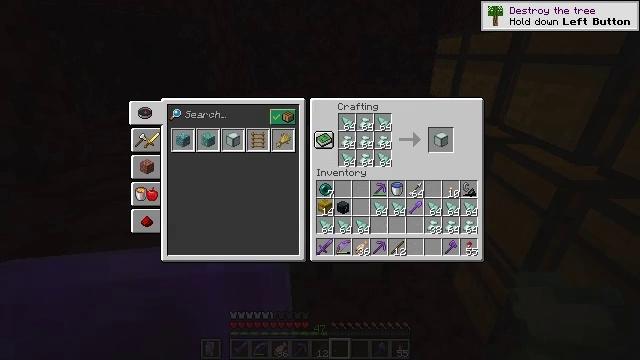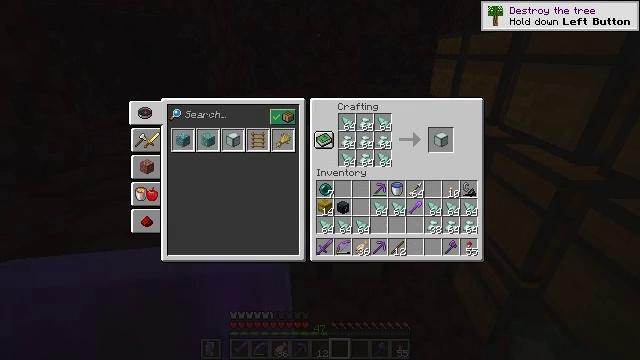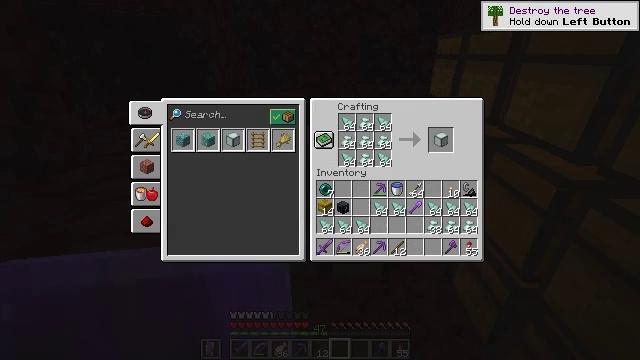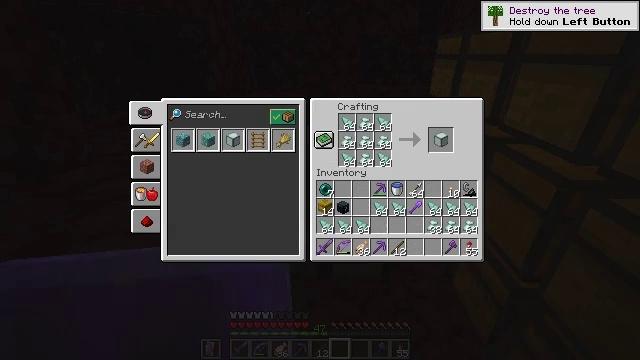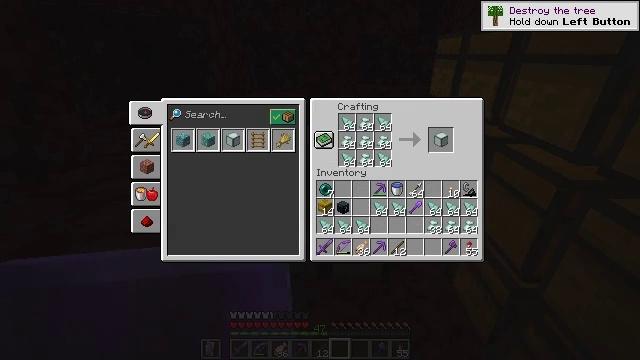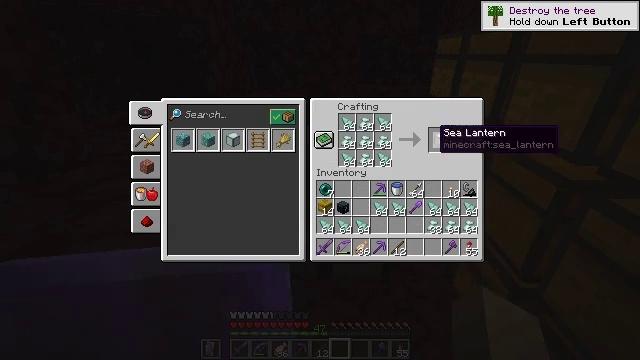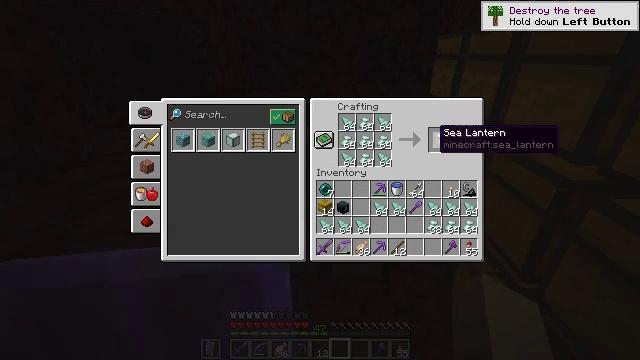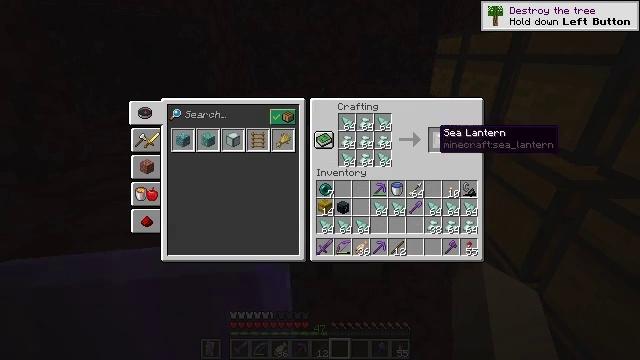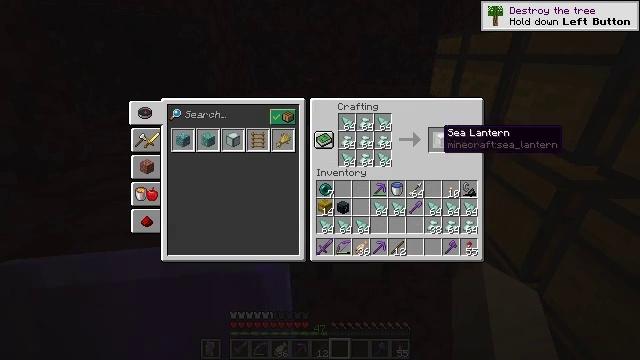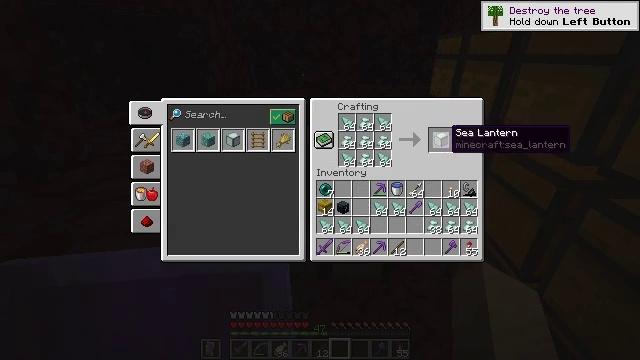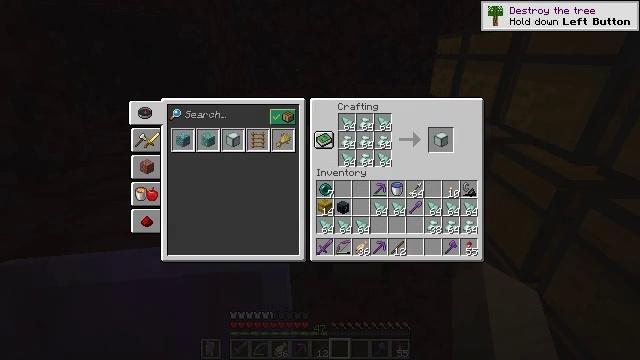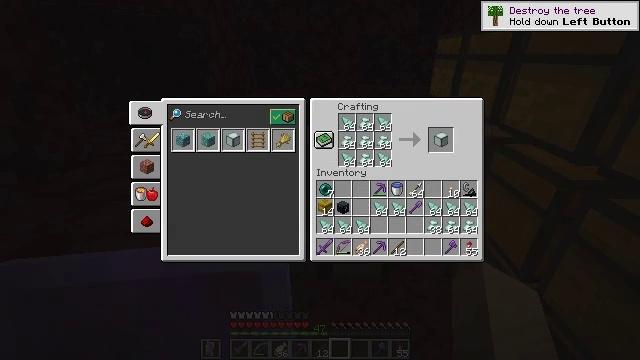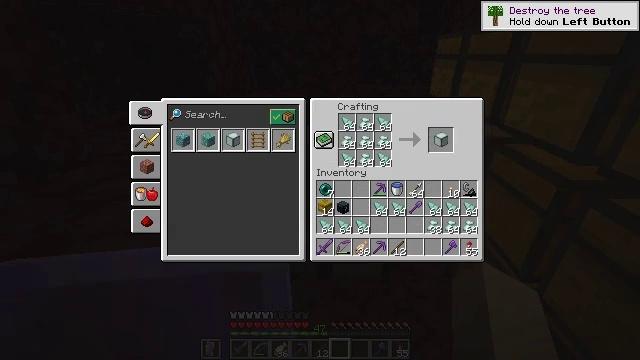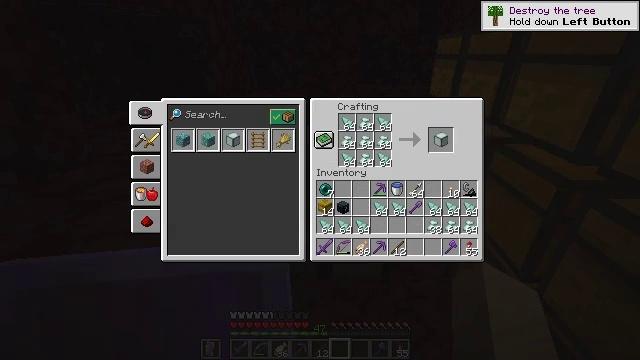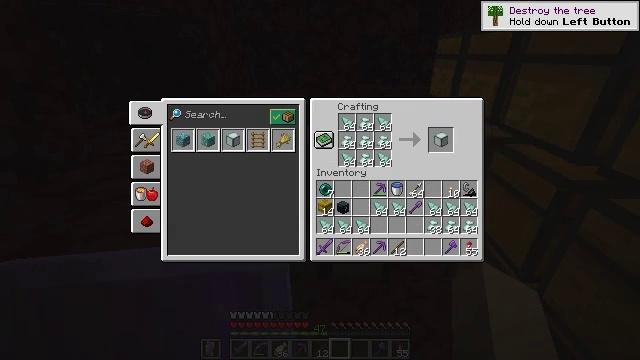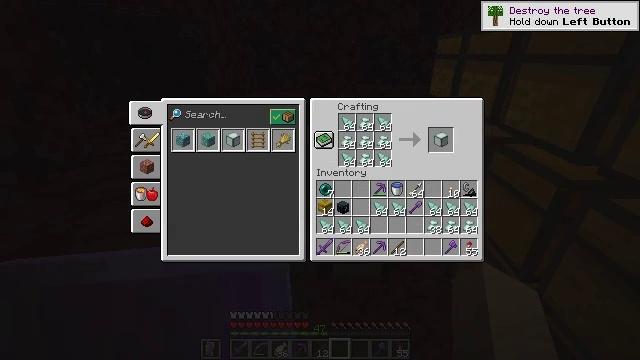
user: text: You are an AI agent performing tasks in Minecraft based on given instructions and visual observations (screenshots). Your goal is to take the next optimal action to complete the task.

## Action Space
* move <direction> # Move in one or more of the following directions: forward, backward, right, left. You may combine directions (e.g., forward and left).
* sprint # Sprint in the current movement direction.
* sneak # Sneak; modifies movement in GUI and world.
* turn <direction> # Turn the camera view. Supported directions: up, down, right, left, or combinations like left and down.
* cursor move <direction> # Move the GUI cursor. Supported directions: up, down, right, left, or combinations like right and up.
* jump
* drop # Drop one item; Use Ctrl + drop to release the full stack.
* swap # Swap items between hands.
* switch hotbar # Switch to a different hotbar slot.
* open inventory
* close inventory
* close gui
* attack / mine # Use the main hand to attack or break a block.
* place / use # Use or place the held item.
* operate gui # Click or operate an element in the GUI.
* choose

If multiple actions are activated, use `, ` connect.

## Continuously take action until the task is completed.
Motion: motion action
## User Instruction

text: Combine prismarine crystals and shards to craft a sea lantern.
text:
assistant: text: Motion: sneak, turn right
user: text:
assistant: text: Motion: sneak, turn right
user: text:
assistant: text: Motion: sneak
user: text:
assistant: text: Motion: sneak
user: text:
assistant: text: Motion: sneak
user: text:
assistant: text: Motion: sneak
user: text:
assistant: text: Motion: sneak
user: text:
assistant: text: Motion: sneak
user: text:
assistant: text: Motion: sneak, turn right
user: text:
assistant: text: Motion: sneak
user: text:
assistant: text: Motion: sneak
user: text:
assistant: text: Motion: sneak
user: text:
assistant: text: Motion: sneak
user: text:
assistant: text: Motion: sneak
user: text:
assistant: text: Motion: sneak
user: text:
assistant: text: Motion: sneak
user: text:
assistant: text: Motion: sneak
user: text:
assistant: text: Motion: sneak
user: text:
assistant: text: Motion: sneak
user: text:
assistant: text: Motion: sneak
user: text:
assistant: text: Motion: sneak
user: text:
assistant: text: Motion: sneak
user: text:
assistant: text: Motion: sneak
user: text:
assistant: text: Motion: sneak, attack / mine
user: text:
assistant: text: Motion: sneak, attack / mine
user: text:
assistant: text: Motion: sneak, attack / mine
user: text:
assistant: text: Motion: sneak, attack / mine
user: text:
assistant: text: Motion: sneak, attack / mine
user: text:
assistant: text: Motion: sneak, attack / mine
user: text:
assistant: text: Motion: sneak, attack / mine